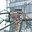
Label: 9